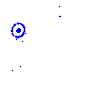
Particle: electron